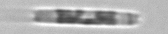
Label: Cerataulina_pelagica